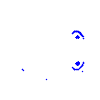
Particle: electron